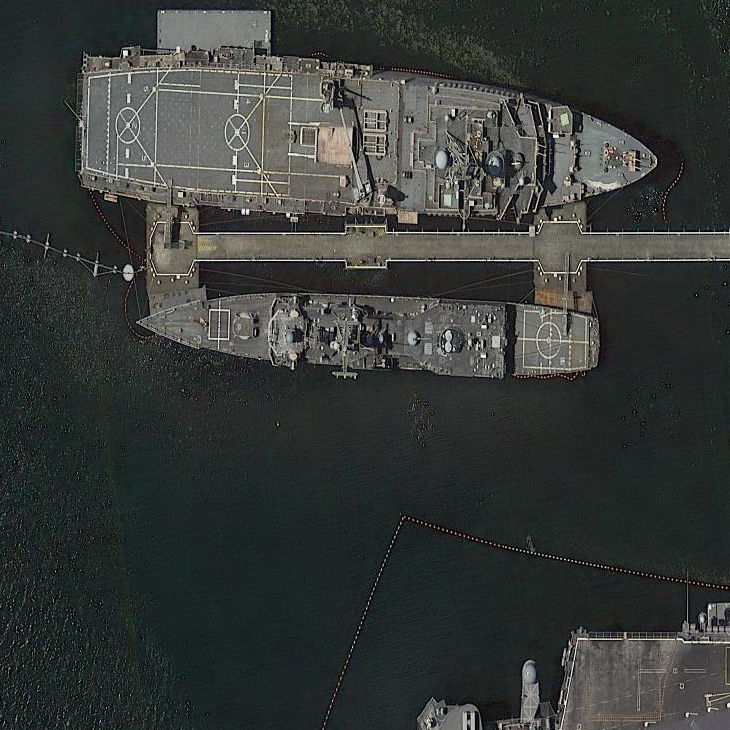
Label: cruiser